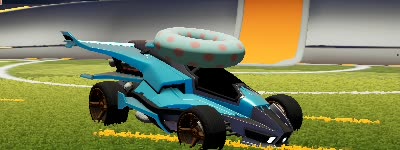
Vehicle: aftershock